Aerial crown-view tile of a tropical tree (Barro Colorado Island, Panama), acquired 20250414:
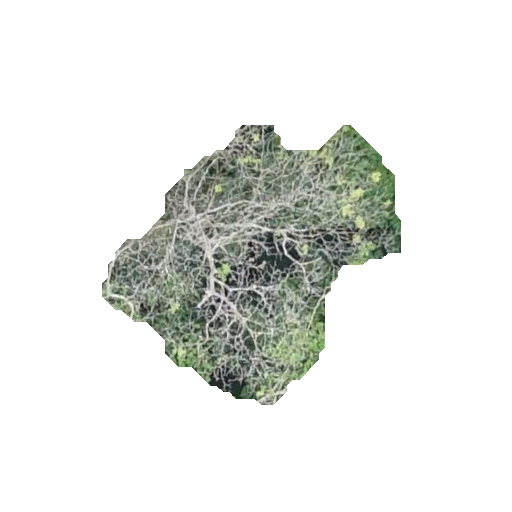
Species: Tabebuia rosea
GBIF accepted scientific name: Tabebuia rosea
Crown area: 74.135 m²